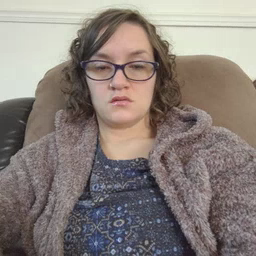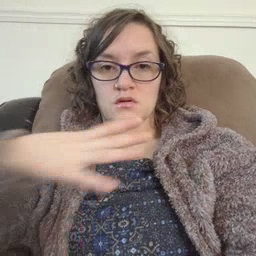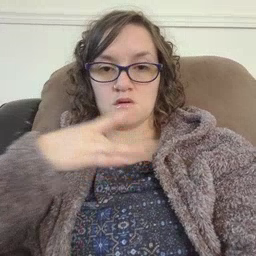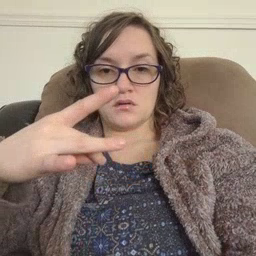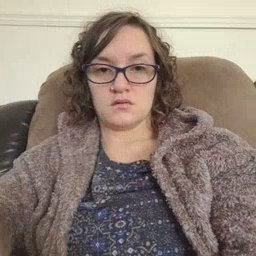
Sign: like